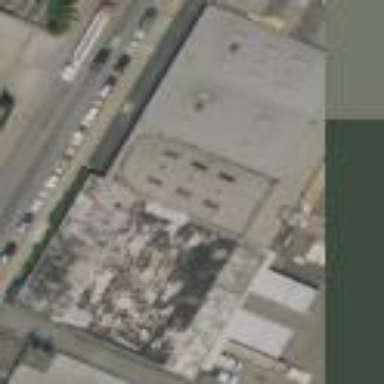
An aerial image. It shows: Warehouse.